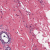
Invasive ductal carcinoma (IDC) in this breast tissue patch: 0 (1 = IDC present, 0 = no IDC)